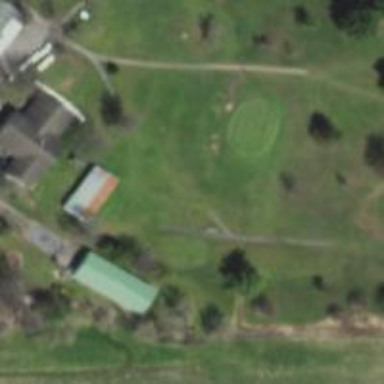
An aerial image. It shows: Golf tee on grassy land.